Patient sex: M
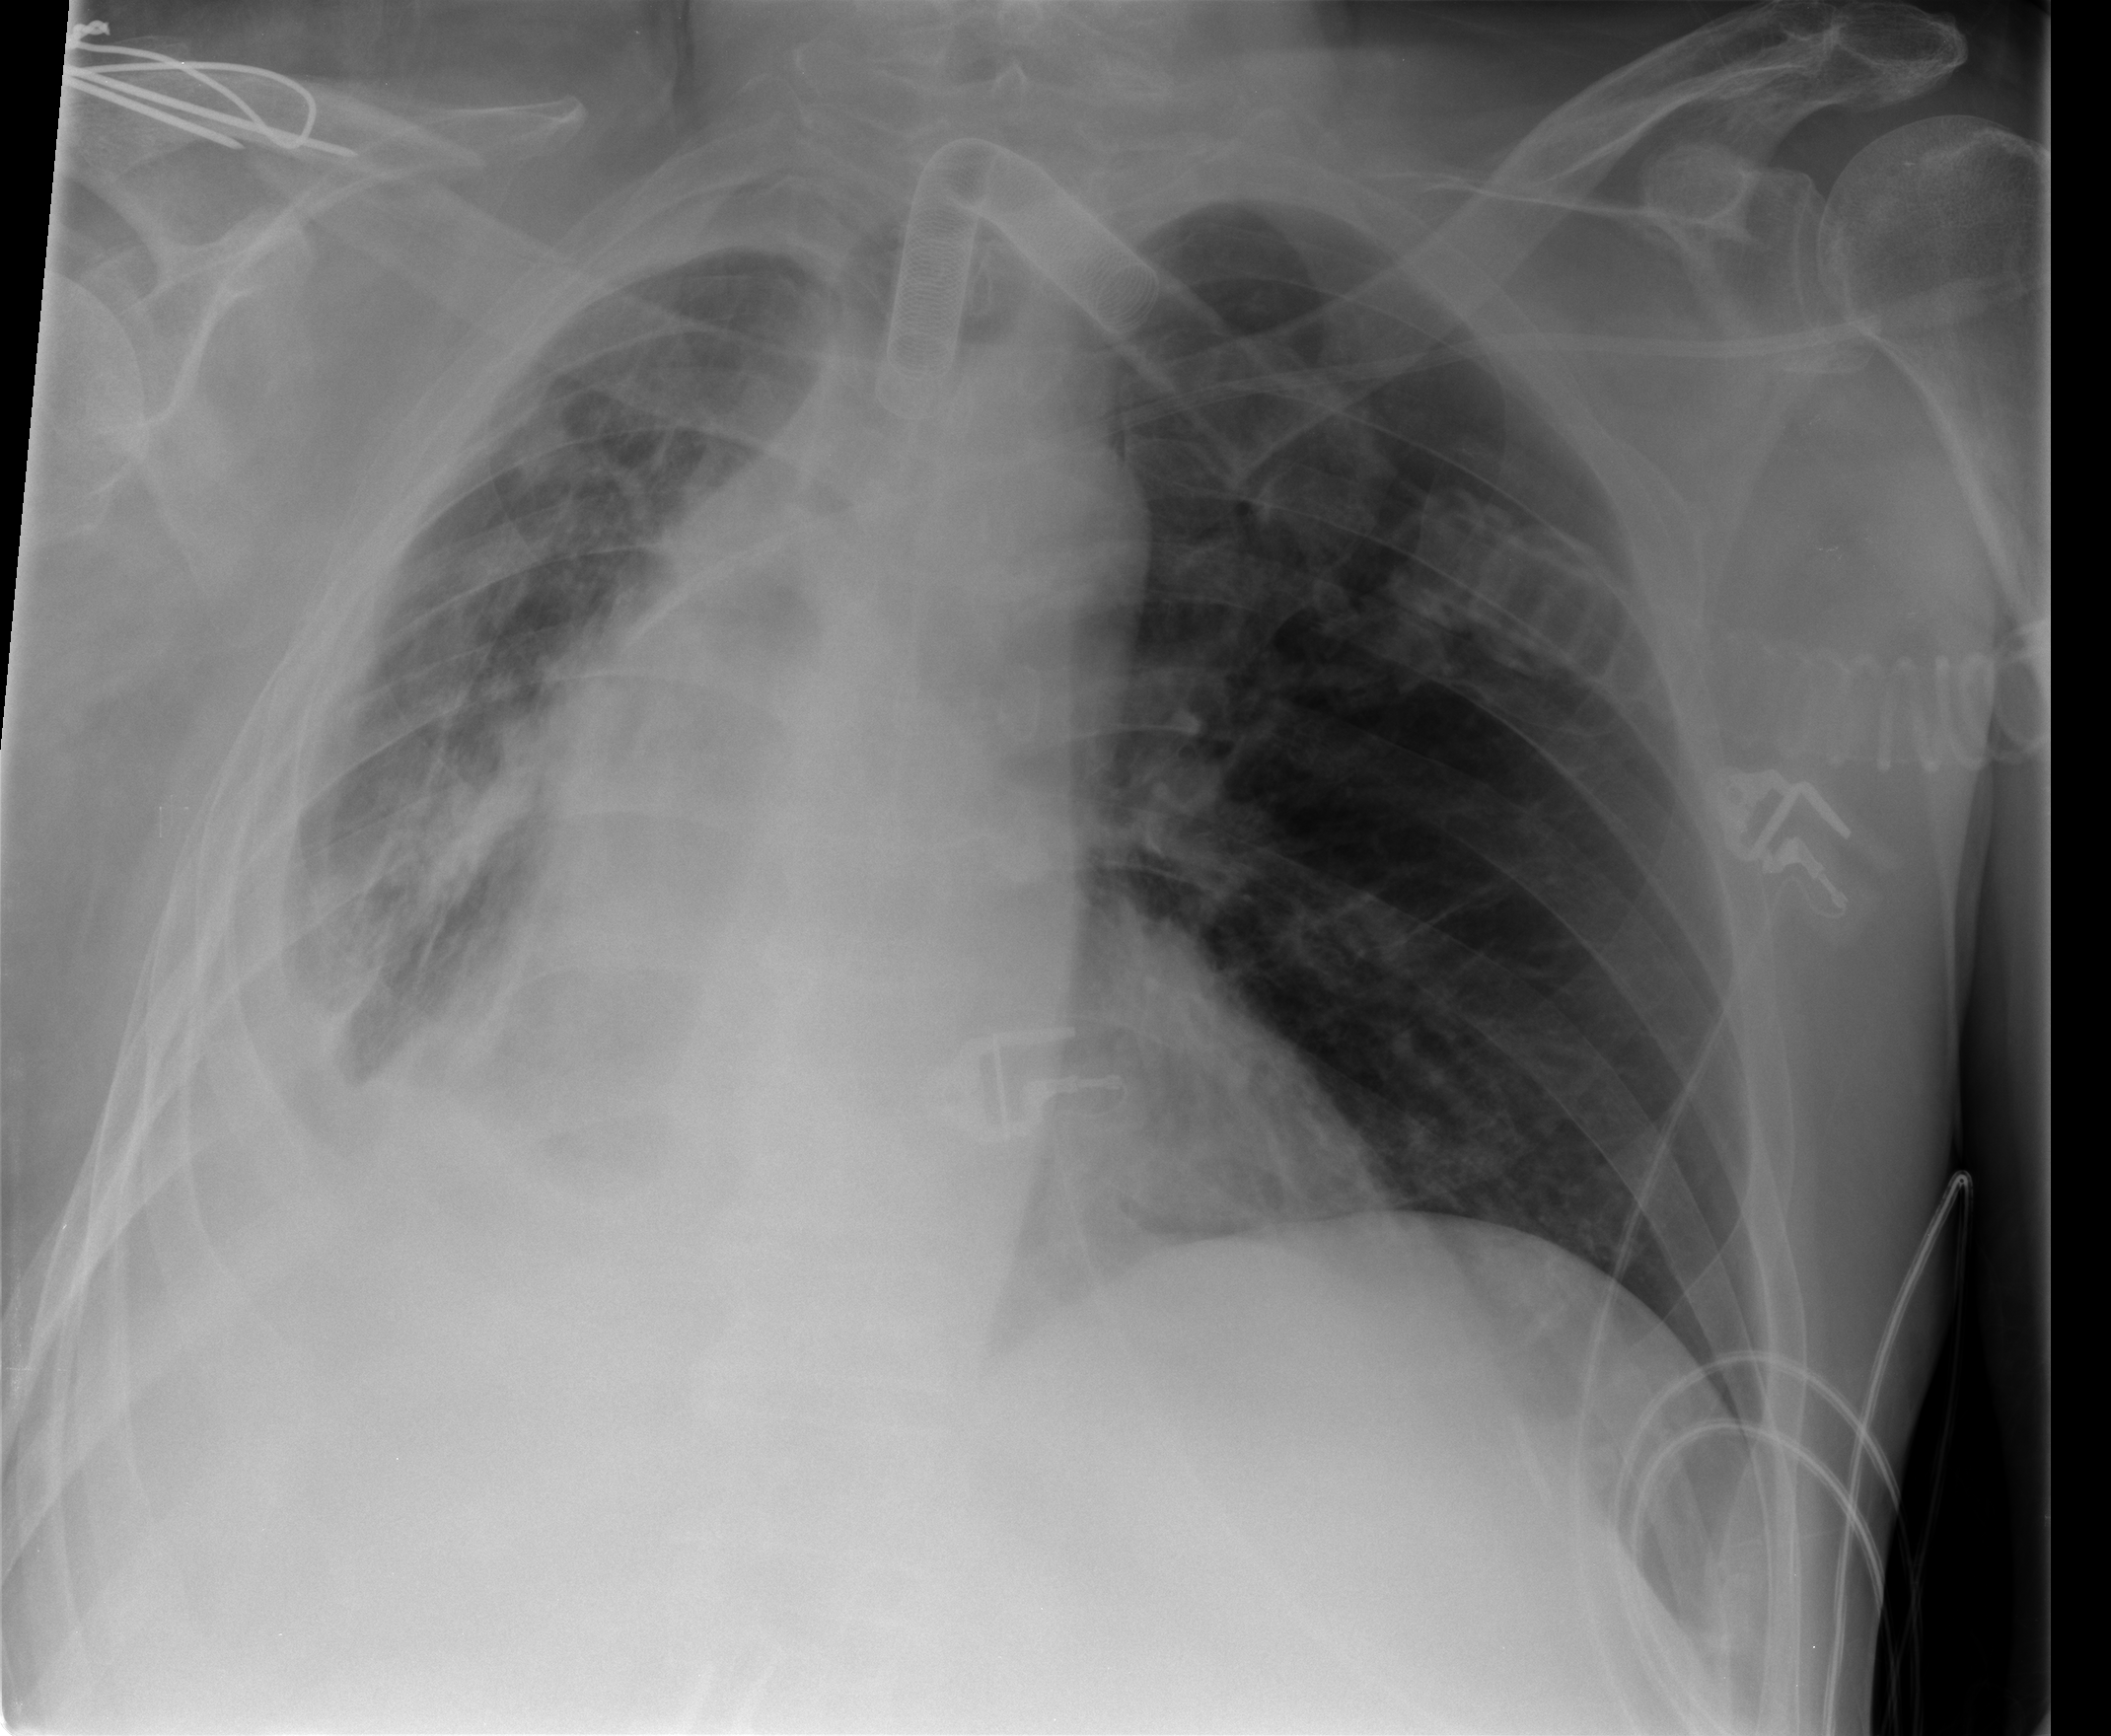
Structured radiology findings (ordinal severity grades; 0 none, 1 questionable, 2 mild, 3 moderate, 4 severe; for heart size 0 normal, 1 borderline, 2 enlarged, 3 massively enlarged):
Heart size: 2
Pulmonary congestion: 0
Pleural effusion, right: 3
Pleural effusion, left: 0
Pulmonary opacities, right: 2
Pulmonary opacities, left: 0
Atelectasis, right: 2
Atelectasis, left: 0